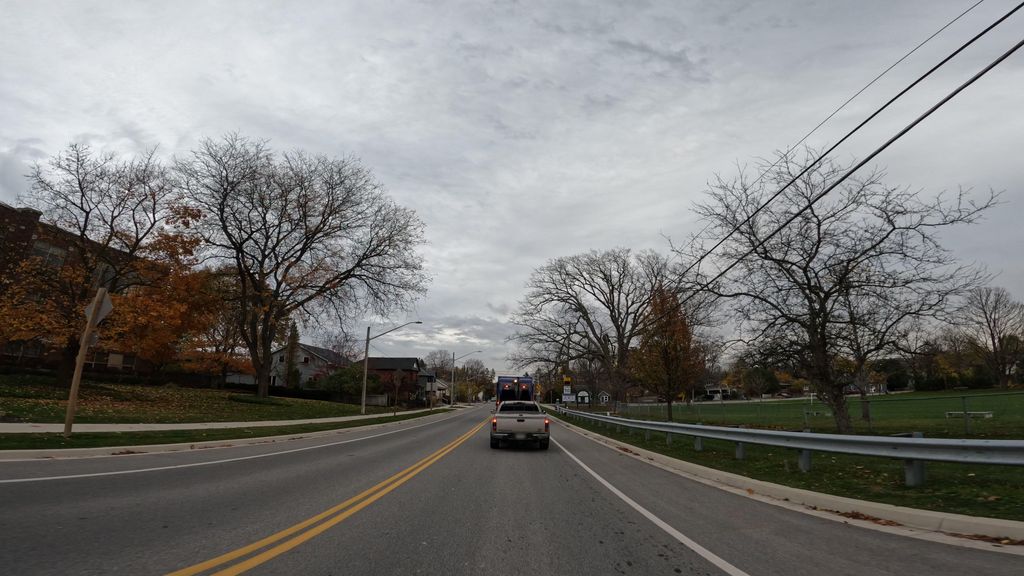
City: hamilton